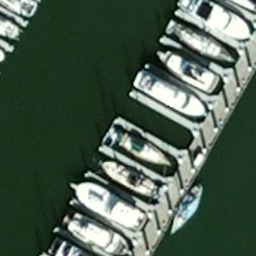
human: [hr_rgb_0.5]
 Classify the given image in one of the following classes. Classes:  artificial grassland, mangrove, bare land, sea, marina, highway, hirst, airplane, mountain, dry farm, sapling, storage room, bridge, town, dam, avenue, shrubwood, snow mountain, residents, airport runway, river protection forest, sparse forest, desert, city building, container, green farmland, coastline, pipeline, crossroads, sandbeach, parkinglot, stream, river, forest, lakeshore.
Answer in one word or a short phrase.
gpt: marina